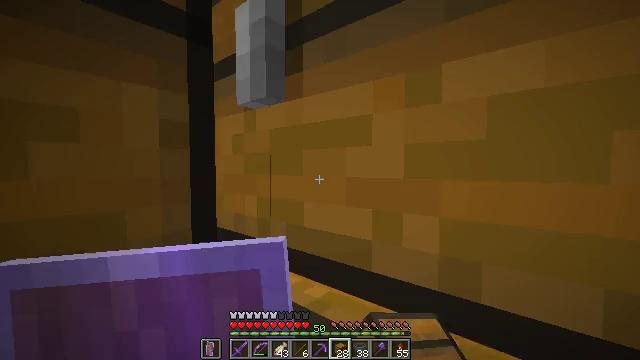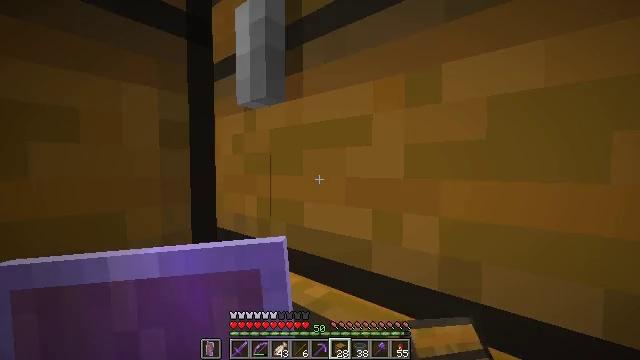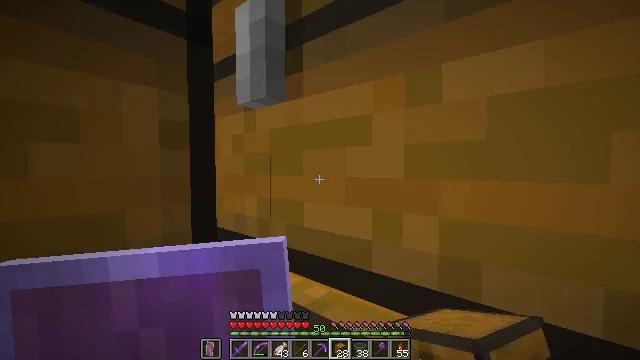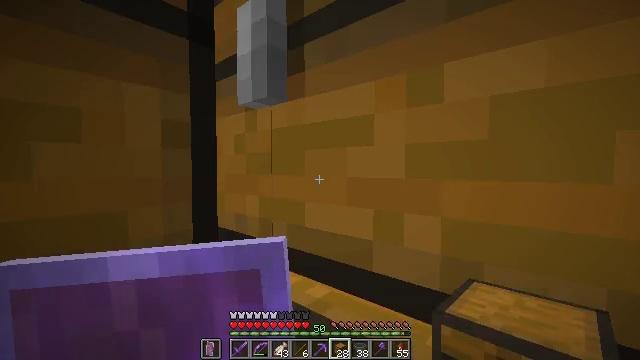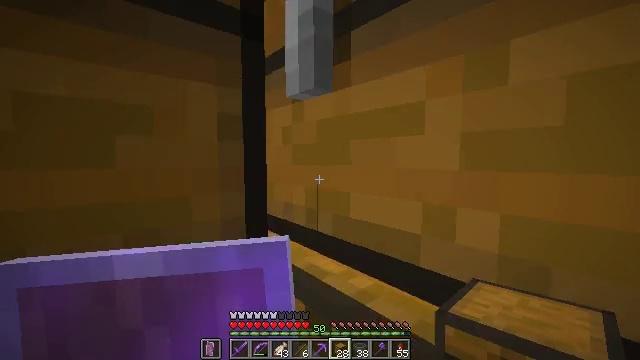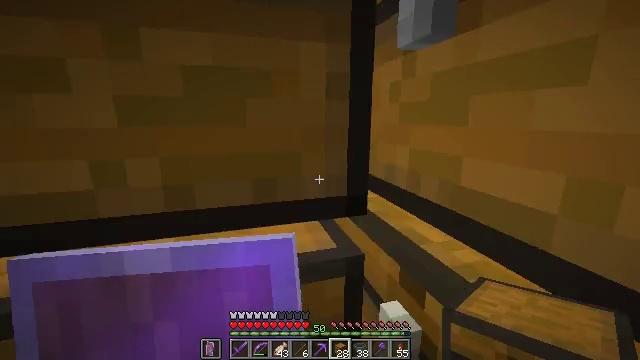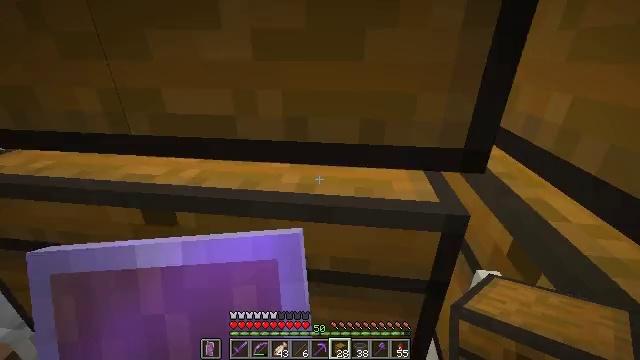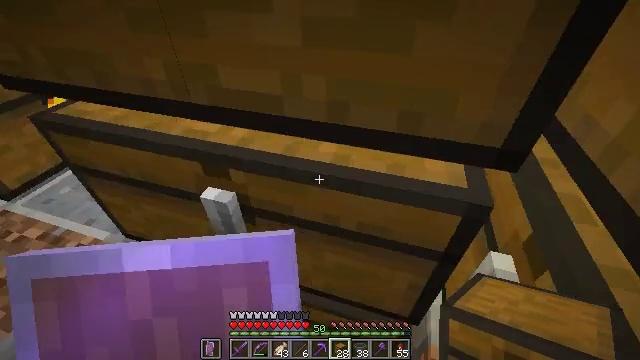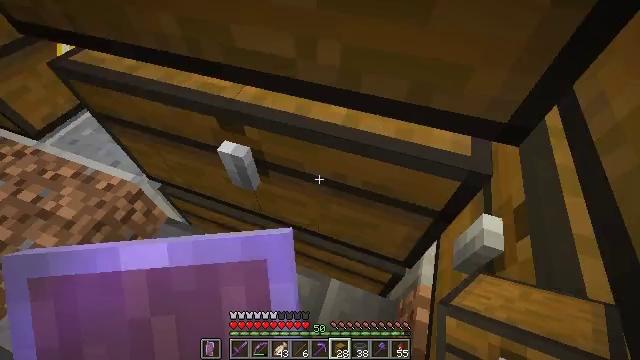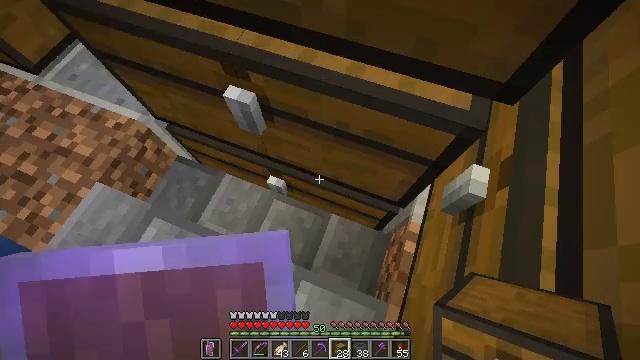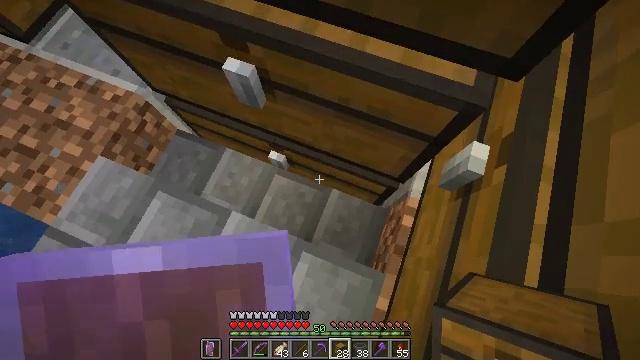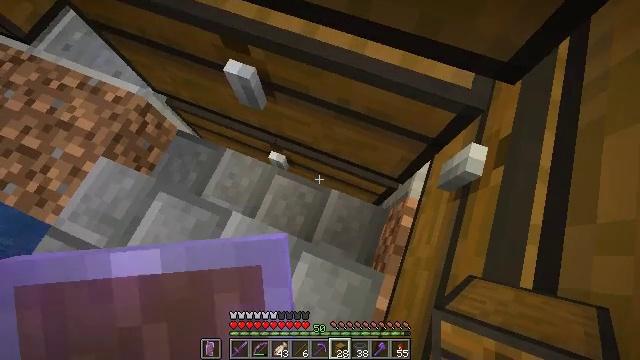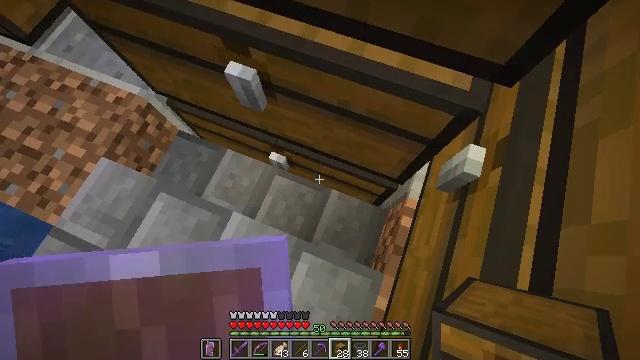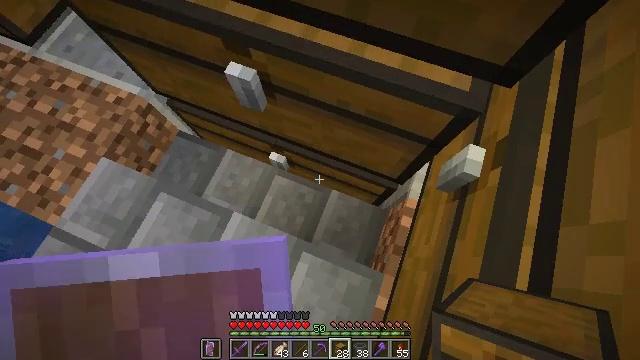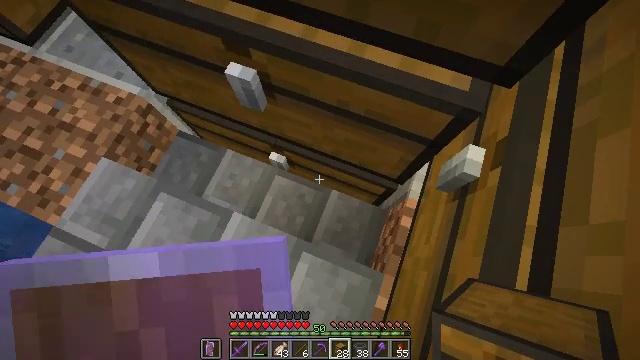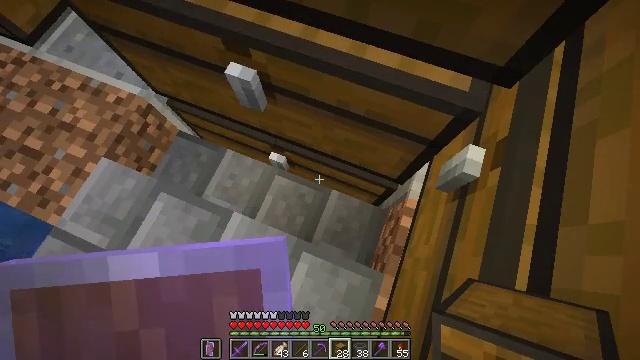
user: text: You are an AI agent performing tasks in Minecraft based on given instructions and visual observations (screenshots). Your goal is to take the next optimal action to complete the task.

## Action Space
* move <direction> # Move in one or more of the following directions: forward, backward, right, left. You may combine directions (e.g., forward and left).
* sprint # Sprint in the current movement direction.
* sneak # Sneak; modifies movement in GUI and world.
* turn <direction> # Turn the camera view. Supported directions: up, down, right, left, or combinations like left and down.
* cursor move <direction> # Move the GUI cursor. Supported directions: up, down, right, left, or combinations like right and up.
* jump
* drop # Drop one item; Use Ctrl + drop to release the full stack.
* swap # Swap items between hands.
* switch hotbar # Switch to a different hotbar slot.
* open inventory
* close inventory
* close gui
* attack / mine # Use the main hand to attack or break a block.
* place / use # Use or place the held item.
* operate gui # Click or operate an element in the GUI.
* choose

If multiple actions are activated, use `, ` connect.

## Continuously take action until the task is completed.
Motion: motion action
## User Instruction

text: Reclaim the chest into your inventory.
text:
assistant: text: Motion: sneak
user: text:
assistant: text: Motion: sneak
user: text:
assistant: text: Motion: sneak
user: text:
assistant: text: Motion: sneak, turn left and down
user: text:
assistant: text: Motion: sneak, turn left and down
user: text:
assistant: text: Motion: turn left and down
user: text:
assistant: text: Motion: turn left and down
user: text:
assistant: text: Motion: turn left and down
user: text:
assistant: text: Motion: turn left and down
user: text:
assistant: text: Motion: turn down
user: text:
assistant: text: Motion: no_op
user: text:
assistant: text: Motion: no_op
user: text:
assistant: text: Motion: no_op
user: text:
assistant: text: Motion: no_op
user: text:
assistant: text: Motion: no_op
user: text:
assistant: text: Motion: no_op
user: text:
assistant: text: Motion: no_op
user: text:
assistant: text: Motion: no_op
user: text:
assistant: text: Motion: no_op
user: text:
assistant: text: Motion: open inventory
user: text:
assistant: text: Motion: open inventory
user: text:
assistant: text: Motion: open inventory
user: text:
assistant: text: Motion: turn right
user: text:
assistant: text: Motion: turn right and down
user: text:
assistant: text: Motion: turn right
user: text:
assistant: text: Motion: no_op
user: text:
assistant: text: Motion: no_op
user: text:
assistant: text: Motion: turn left and down
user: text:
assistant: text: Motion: turn left and down
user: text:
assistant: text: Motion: no_op